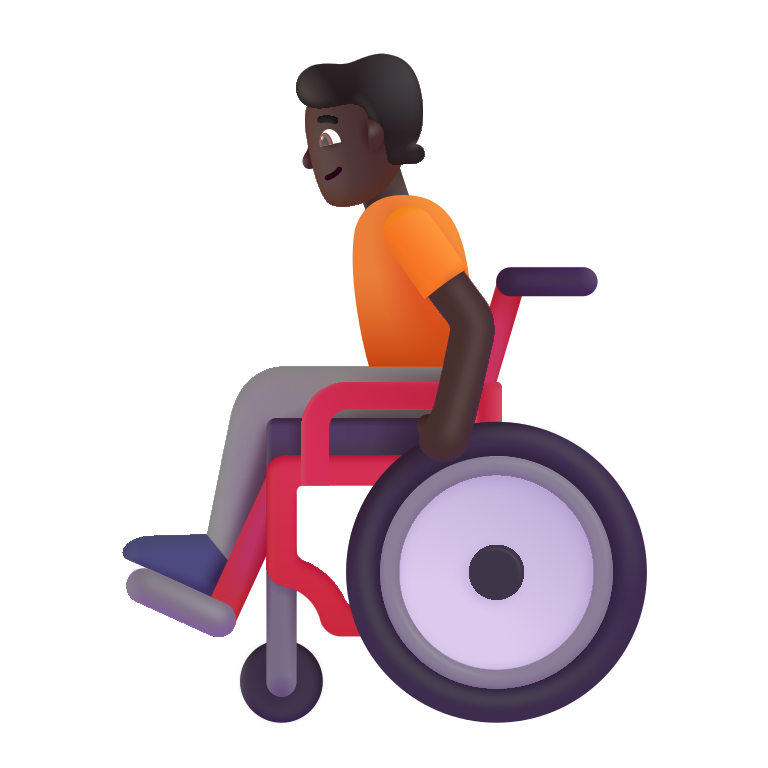
person in manual wheelchair color dark